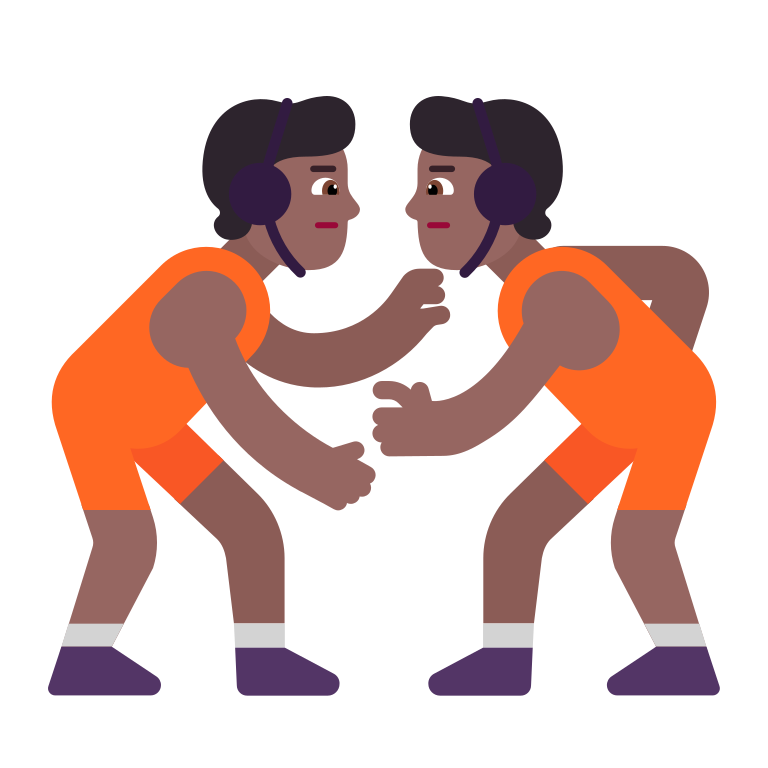
person wrestling flat  dark